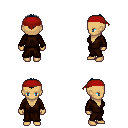
a pixel art fantasy rpg character, female body template, human, tanned skin, brown robe, teal pants, raven short mohawk hairstyle, red bandana, four views (front, back, left, right), 2x2 character sprite sheet, small pixel art, hard edges, no anti-aliasing